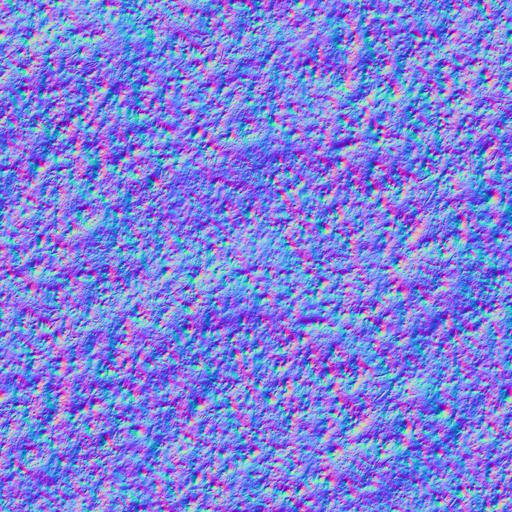
dirt dirty gravel ground pebbles